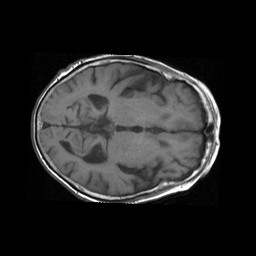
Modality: T1w
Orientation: axial
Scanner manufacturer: siemens
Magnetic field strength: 1.5 T
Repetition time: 0.537 s
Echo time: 0.012 s